Question: How can I fix the width for each column in GridView. My GridView keeps extend along with data in the cell. I need it to skip to new line when it reach the right side of the cell. This is my code in .aspx file:
'''
<asp:GridView ID="GridView1" runat="server"
AutoGenerateColumns="False" DataKeyNames="Emp_ID" DataSourceID="LinqDataSource1"
AllowPaging="True" AllowSorting="True" Width="900px" HorizontalAlign="Center" >
<Columns>
<asp:BoundField DataField="Emp_ID" HeaderText="ID"
InsertVisible="False" ReadOnly="True" SortExpression="Emp_ID"/>
<asp:BoundField DataField="Emp_Username"
HeaderText="Username" SortExpression="Emp_Username" />
<asp:BoundField DataField="Emp_Password"
HeaderText="Password" SortExpression="Emp_Password" />
<asp:BoundField DataField="Emp_Name"
HeaderText="chuue`phnakngaan" SortExpression="Emp_Name" />
<asp:BoundField DataField="Emp_Address"
HeaderText="thii`yuu" SortExpression="Emp_Address" />
<asp:BoundField DataField="Emp_Tel"
HeaderText="eb`rothrsaphth" SortExpression="Emp_Tel" />
<asp:TemplateField HeaderText="ruupphnakngaan" SortExpression="Emp_Picture">
<EditItemTemplate>
<asp:TextBox ID="TextBox1" runat="server" Text='<%# Bind("Emp_Picture") %>'></asp:TextBox>
</EditItemTemplate>
<ItemTemplate>
<asp:Image ID="Image2" runat="server" Height="70px"
ImageUrl='<%# Eval("Emp_Picture", "{0}") %>' Width="50px" />
</ItemTemplate>
</asp:TemplateField>
<asp:BoundField DataField="Status" HeaderText="sthaana"
SortExpression="Status" />
<asp:HyperLinkField DataNavigateUrlFields="Emp_ID"
DataNavigateUrlFormatString="AdminUpdate.aspx?Emp_ID={0}" Text="Edit" />
<asp:TemplateField>
<HeaderTemplate>
<asp:CheckBox ID="ChkSelectAll" runat="server"
AutoPostBack="True" oncheckedchanged="ChkSelectAll_CheckedChanged" />
</HeaderTemplate>
<ItemTemplate>
<asp:CheckBox ID="Chk" runat="server" AutoPostBack="True" oncheckedchanged="Chk_CheckedChanged" />
</ItemTemplate>
</asp:TemplateField>
</Columns>
</asp:GridView>
'''
Here's my design view:

As you can see, the first 4 columns has no problem with that until column 5. It keeps extend cause all GridView extend out of the page
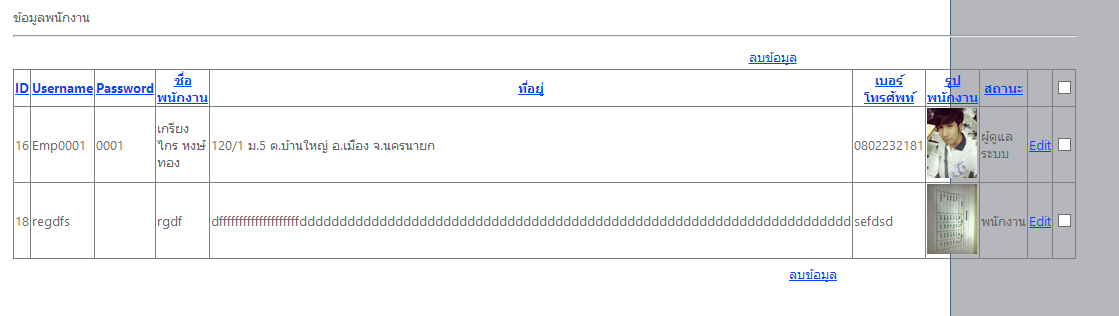
Answer: Wrapping is done based on words so that any single word is not broken in two lines.
So won't work for you if your data has long string without space.
The problem is that you can't insert spaces on your own because that may change the meaning of data.
While showing in grid 'we show only that long string which can be accommodated in column and then add "..." (only if string is more than what is showing) and then add a tooltip to show the full string.'
That way the grid formatting is not compromised and if user wants he can hover his mouse and see the whole string.
hope this helps <URL>